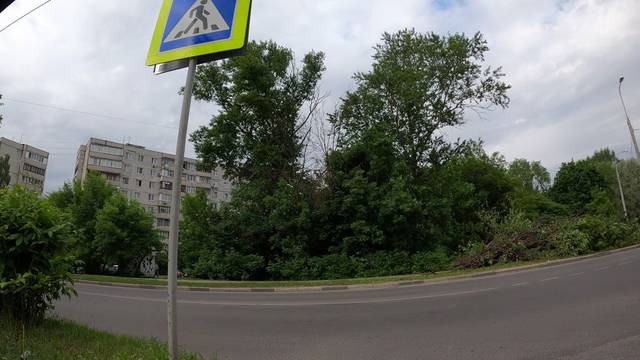
Region: Russia
Coordinates: 55.962, 37.92